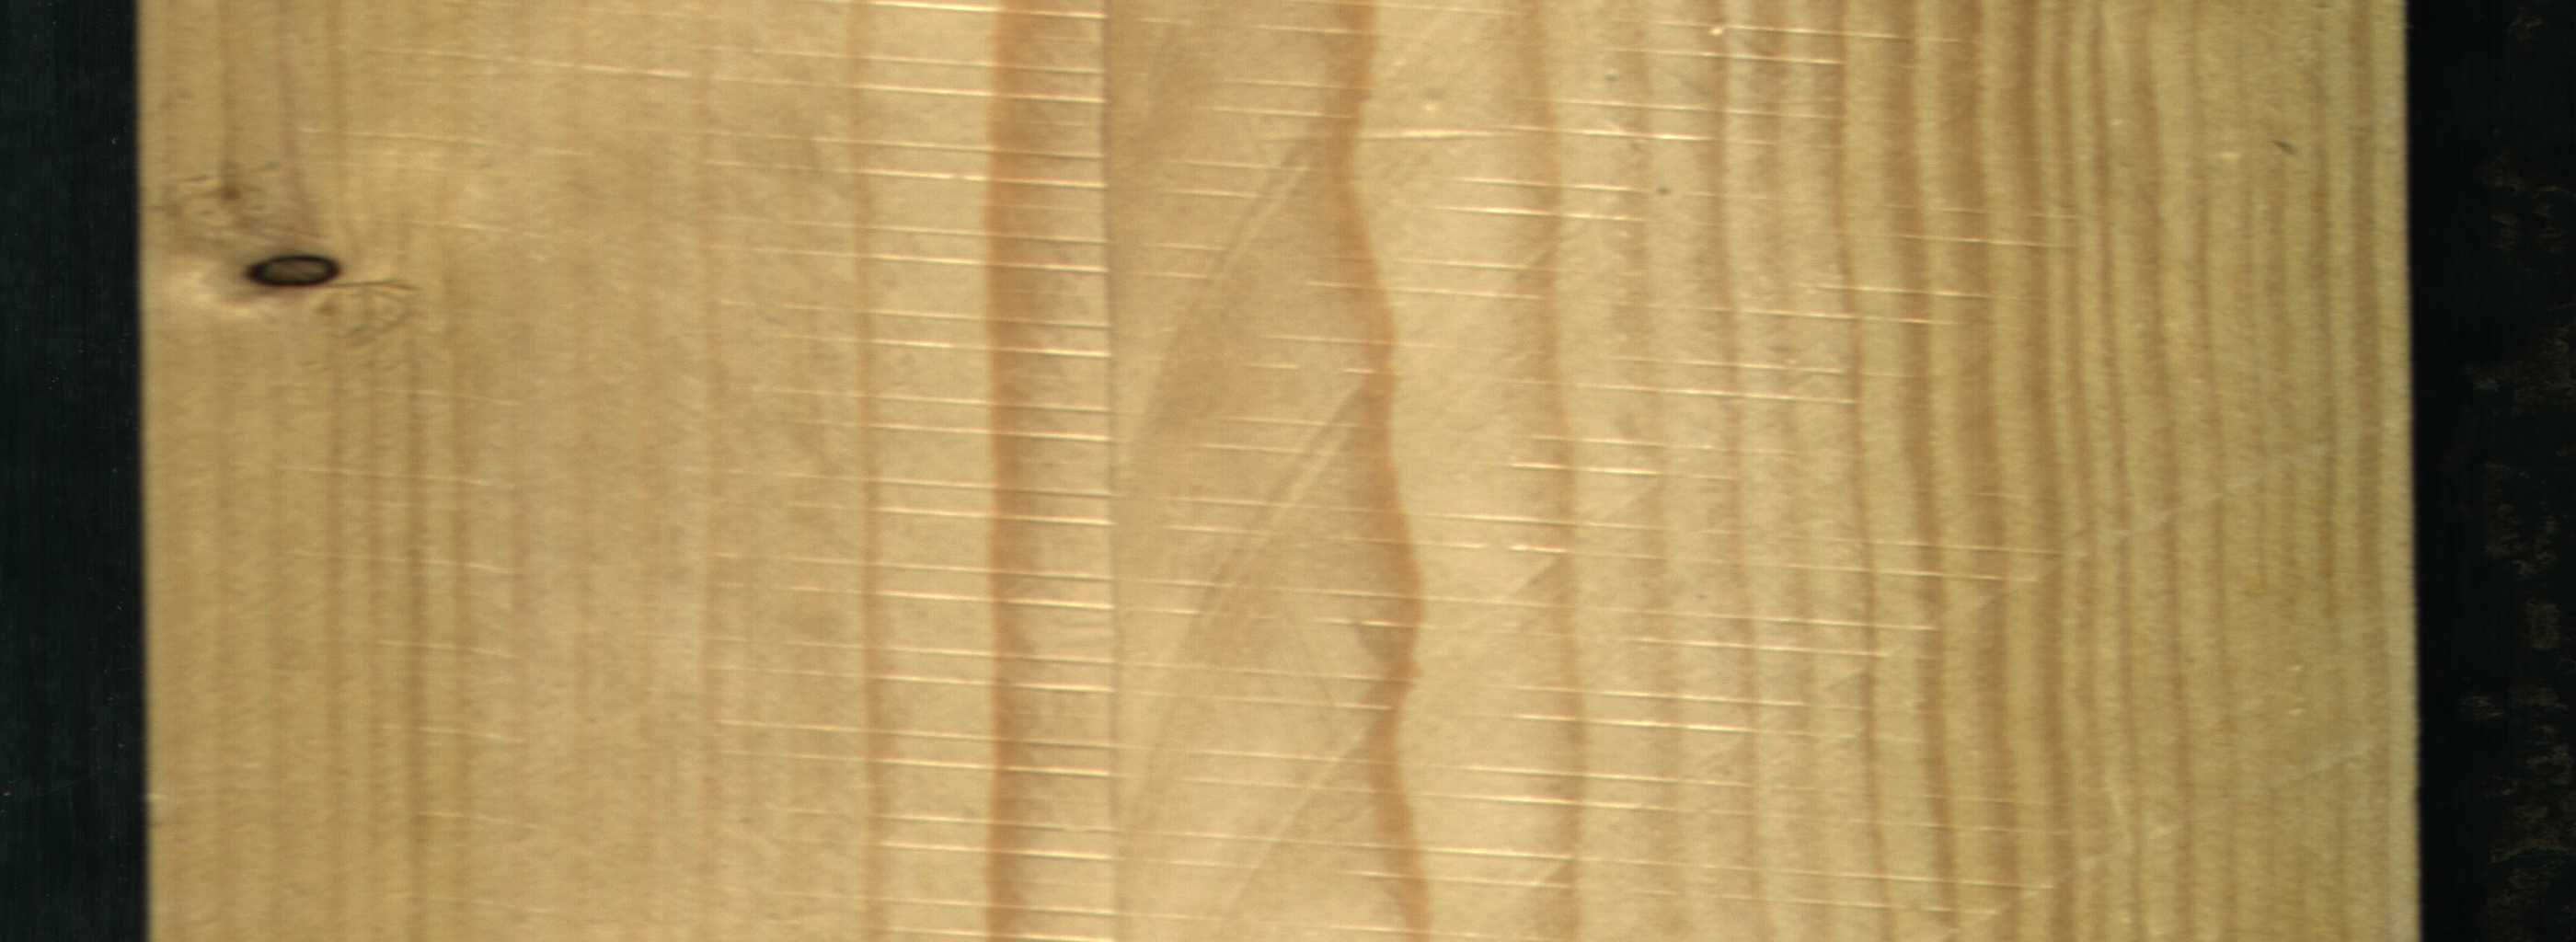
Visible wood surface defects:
Dead_Knot